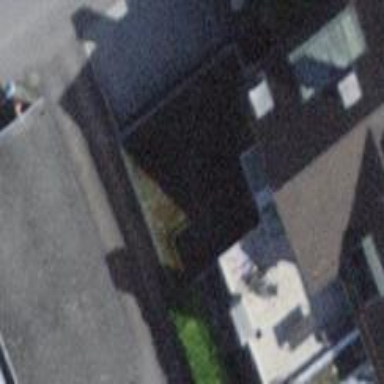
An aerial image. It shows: Group of garages.